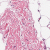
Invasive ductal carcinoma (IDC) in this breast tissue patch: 0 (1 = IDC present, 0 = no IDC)